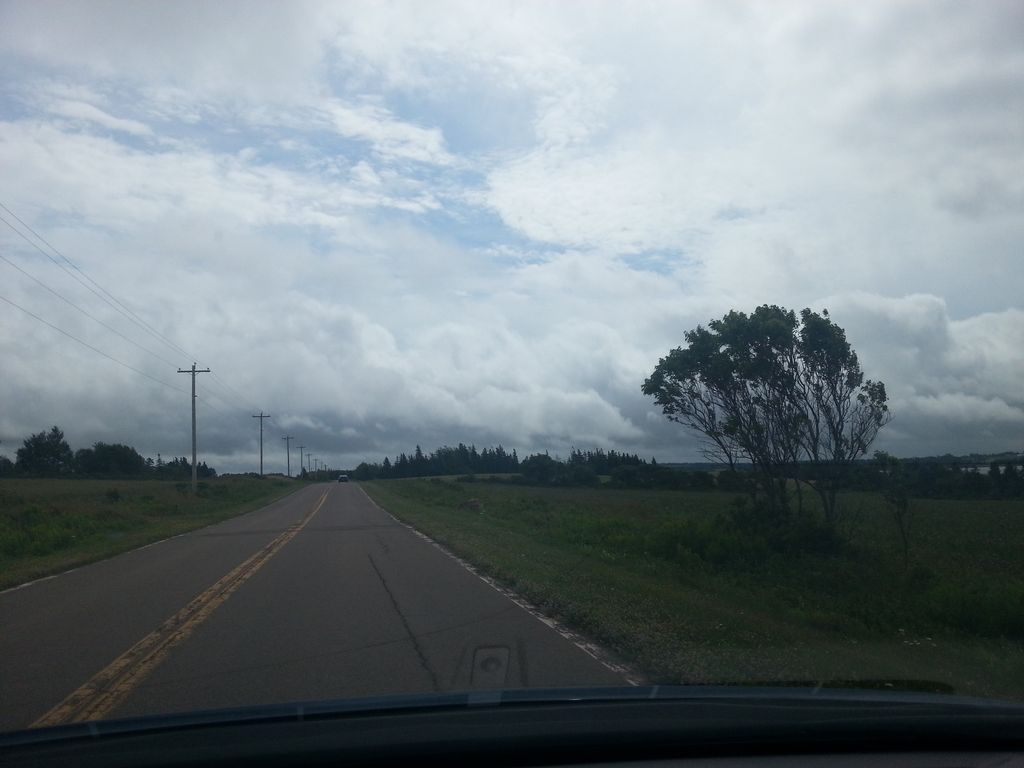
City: charlottetown